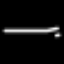
Label: line